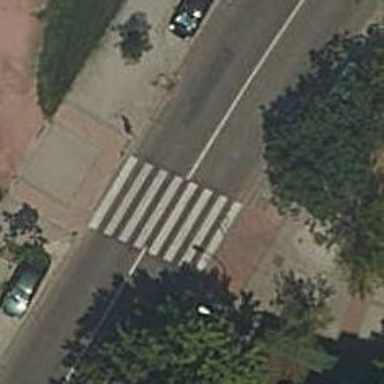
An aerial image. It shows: Pedestrian road.